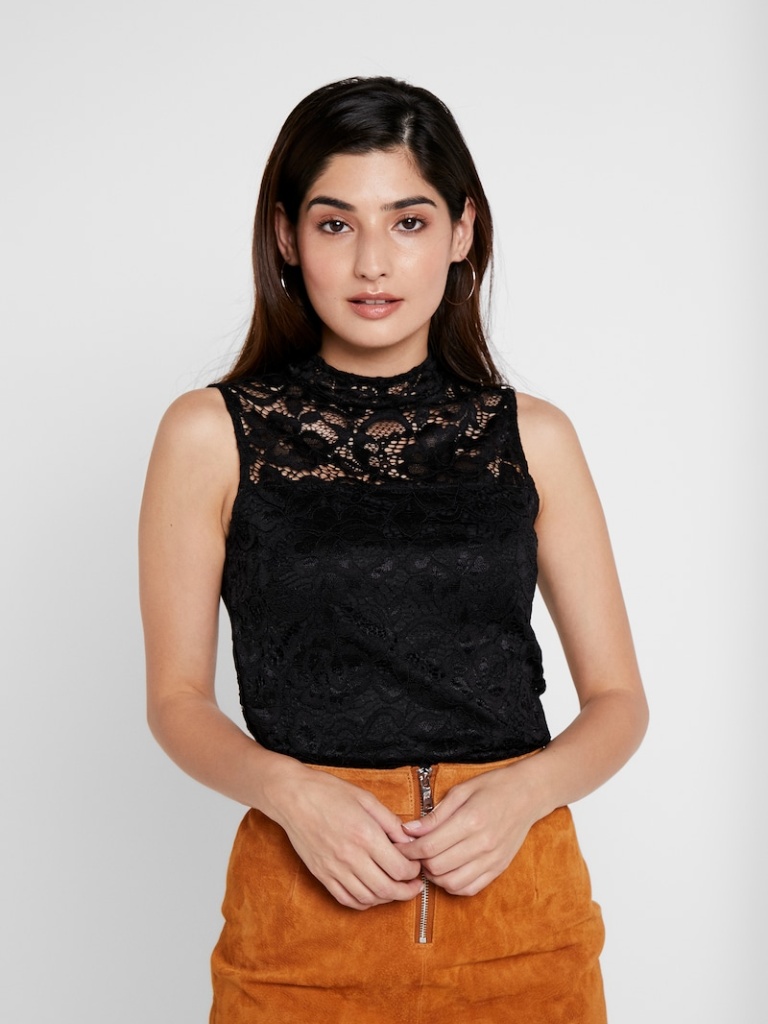
lace tight sleeveless hip length Fully Tucked in high blouse